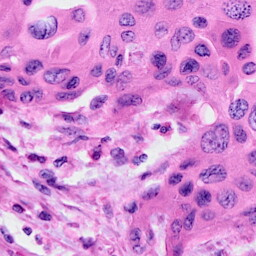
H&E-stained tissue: Cervix